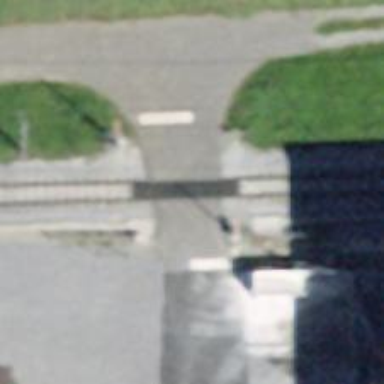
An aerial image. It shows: Railway level crossing.